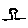
Label: tree